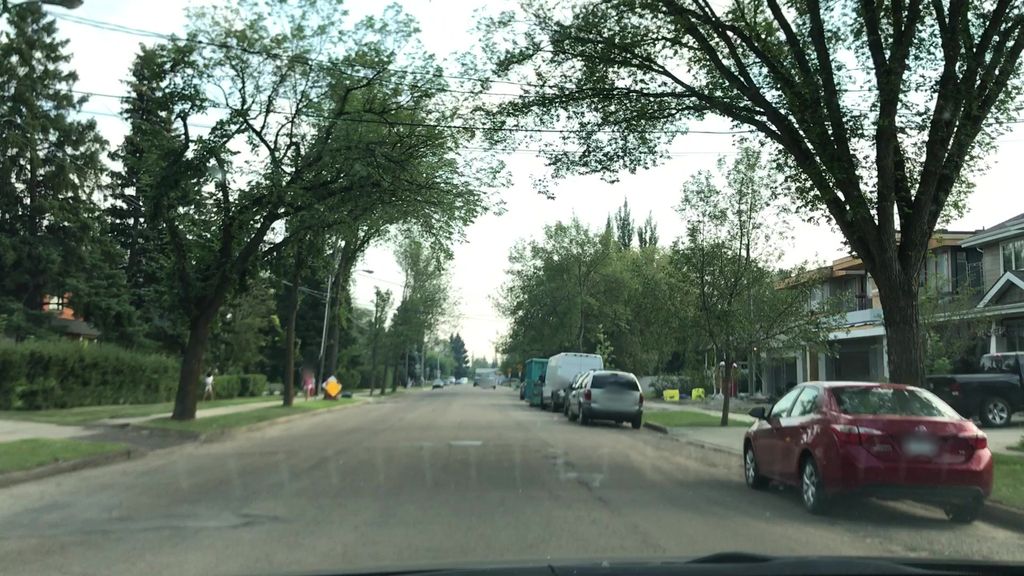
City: edmonton